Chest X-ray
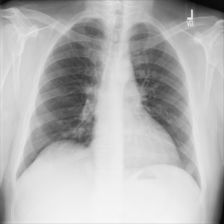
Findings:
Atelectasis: negative
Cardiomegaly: negative
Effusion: negative
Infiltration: negative
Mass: negative
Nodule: positive
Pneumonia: negative
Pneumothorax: negative
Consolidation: negative
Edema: negative
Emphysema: negative
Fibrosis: negative
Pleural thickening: negative
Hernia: negative